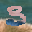
Label: 3